Interaction volume radius: 5 \u00c5
Interaction volume height: 25 \u00c5
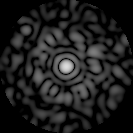
Disorder parameter: 0.8521